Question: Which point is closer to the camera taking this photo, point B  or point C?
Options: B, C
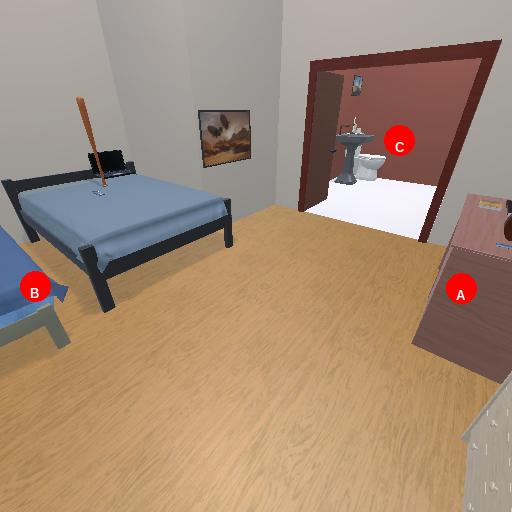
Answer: B